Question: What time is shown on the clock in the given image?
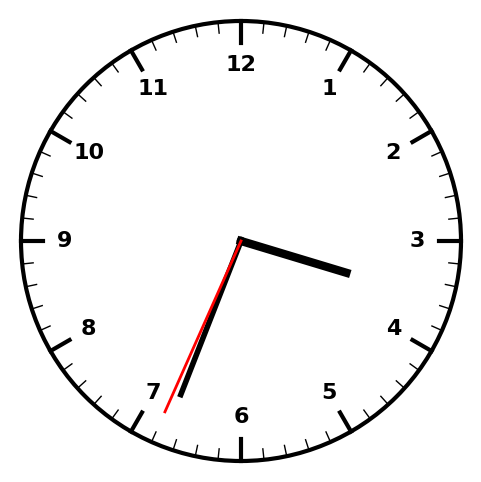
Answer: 03:33:34